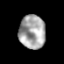
Tissue: prostate
Cell type: T cells
Senescence score: 0.3519
Nuclear area (px): 861
Mean DAPI intensity: 166.34